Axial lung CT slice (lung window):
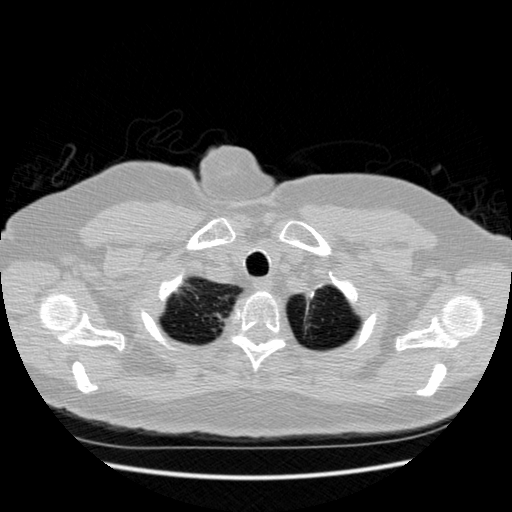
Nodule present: no